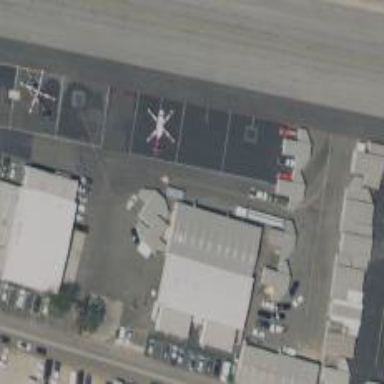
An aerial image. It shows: Image showing helipad at airport.